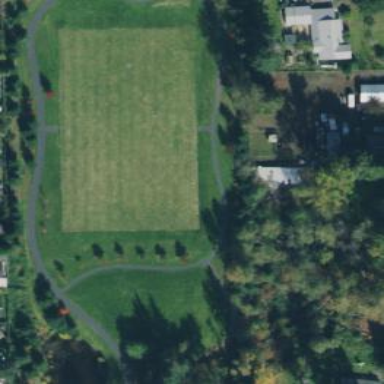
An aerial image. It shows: Multi-sport dog park surrounded by fence on grass surface.